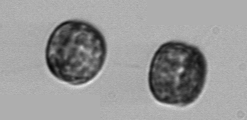
Label: Thalassiosira